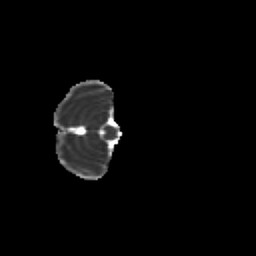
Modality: MD
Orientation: axial
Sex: female
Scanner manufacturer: siemens
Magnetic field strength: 3 T
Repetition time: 5 s
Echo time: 0.071 s